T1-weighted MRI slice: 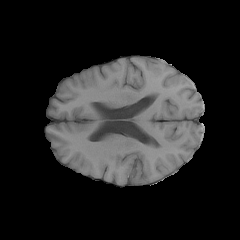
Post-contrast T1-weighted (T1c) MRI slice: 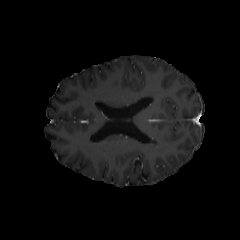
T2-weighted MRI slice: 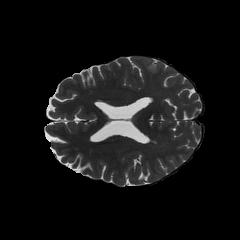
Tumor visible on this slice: no